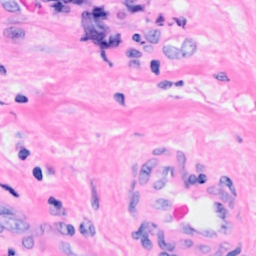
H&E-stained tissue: Breast